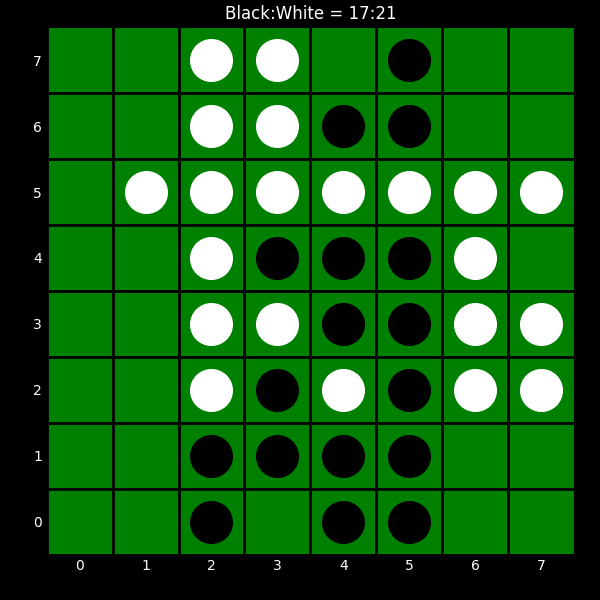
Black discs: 17
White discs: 21